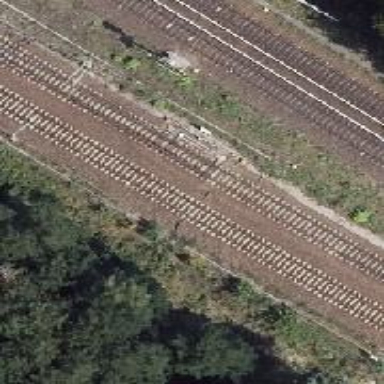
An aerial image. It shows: Railway switch with the turnout side on the left.